Question: I need to decompose a simple graph into components with equal fixed number of vertices.
For each component, all the vertices should be connected.

For example, for the network above, if we decompose this network into components with n=3 (number of vertices in each component), then the result should be 125;123;124;234. If we decompose this network into components with n=4, then the result should be 1253;1254;1234,5234.
The simplest solution is to list all the possible combinations (C(n,m), m is the number of vertices in the network, n is the number of vertices in each component), then test each combination's connectivity. However, it's not efficient when the network is sparse.
So, any idea? My primary language is R but other languages are fine too.
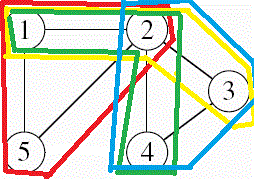
Answer: Given the set 'Sn' of all n-tuples of connected node subsets, construct the set of all n+1-tuples of connected node subsets by iterating over all s={a1,a2,...an} and there iterating over all ai to find a connected node ax which isn't in s. Build s'={a1,a2,...an,ax} and add to 'Sn+1' (which, as a set operation eliminate a douplicate).
Taking 125;123;124;234;235, we'd obtain
from 125: 1235;1245
from 123: 1234, (1235)
from 124: (1234), (1245)
from 234: (1234), 2345
from 235: (1235), (2345)
I don't know R, but Java's set operations (given a reasonable set of elements) would be good enough to make this algorithm competitive in a sparse matrix.
Almost forgot: S1 is trivial ;-)